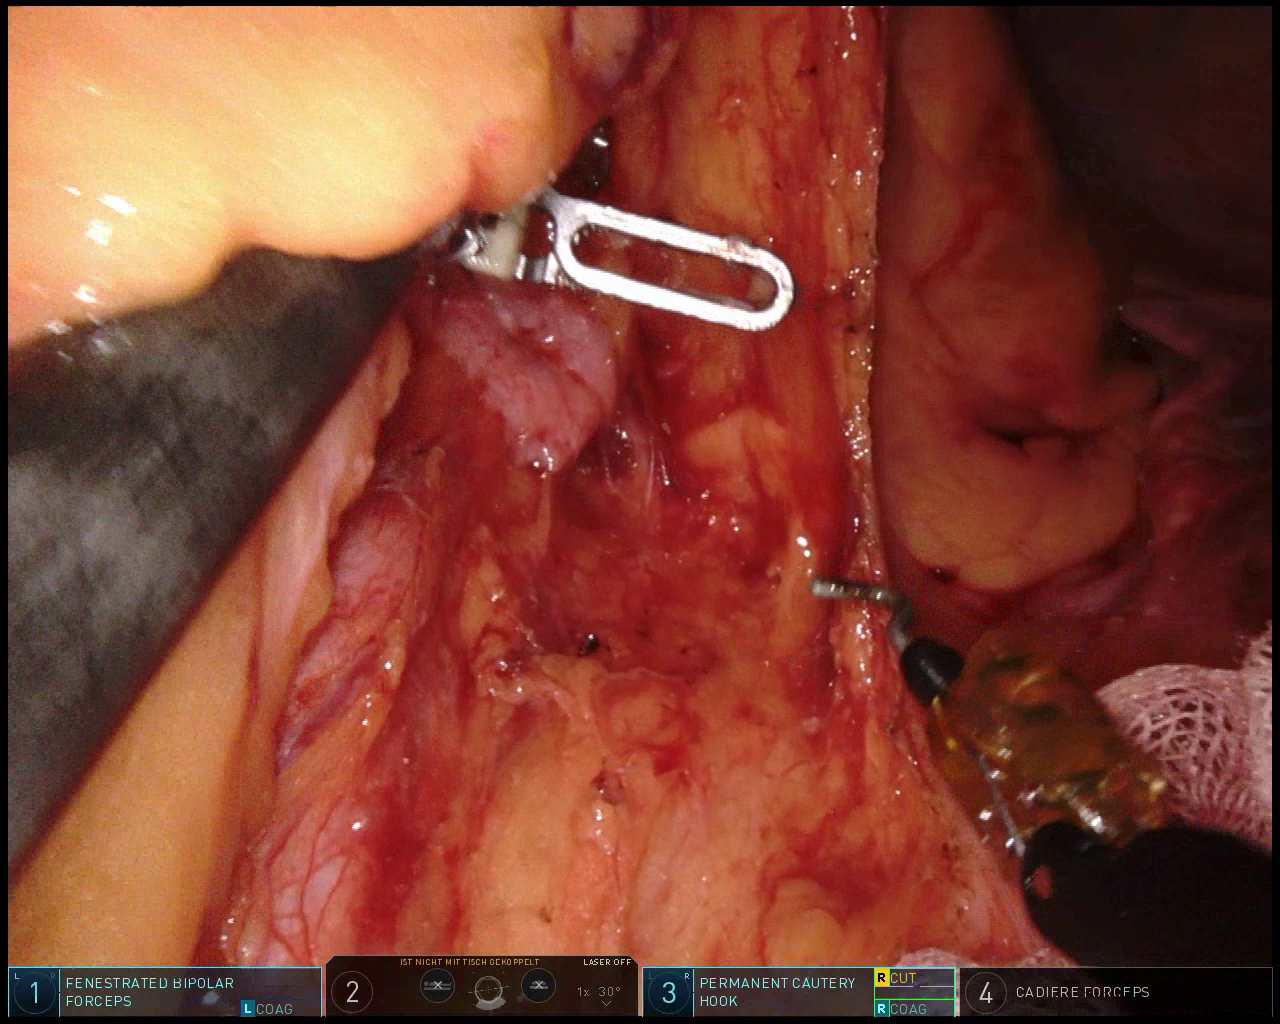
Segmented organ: ureter
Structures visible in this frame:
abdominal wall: no
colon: no
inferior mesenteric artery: no
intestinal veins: no
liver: no
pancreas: no
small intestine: no
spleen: no
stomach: no
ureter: yes
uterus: no
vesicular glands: no